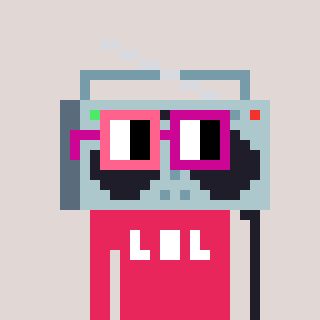
a pixel art character with square pink and red glasses, a boombox-shaped head and a redpinkish-colored body on a warm background